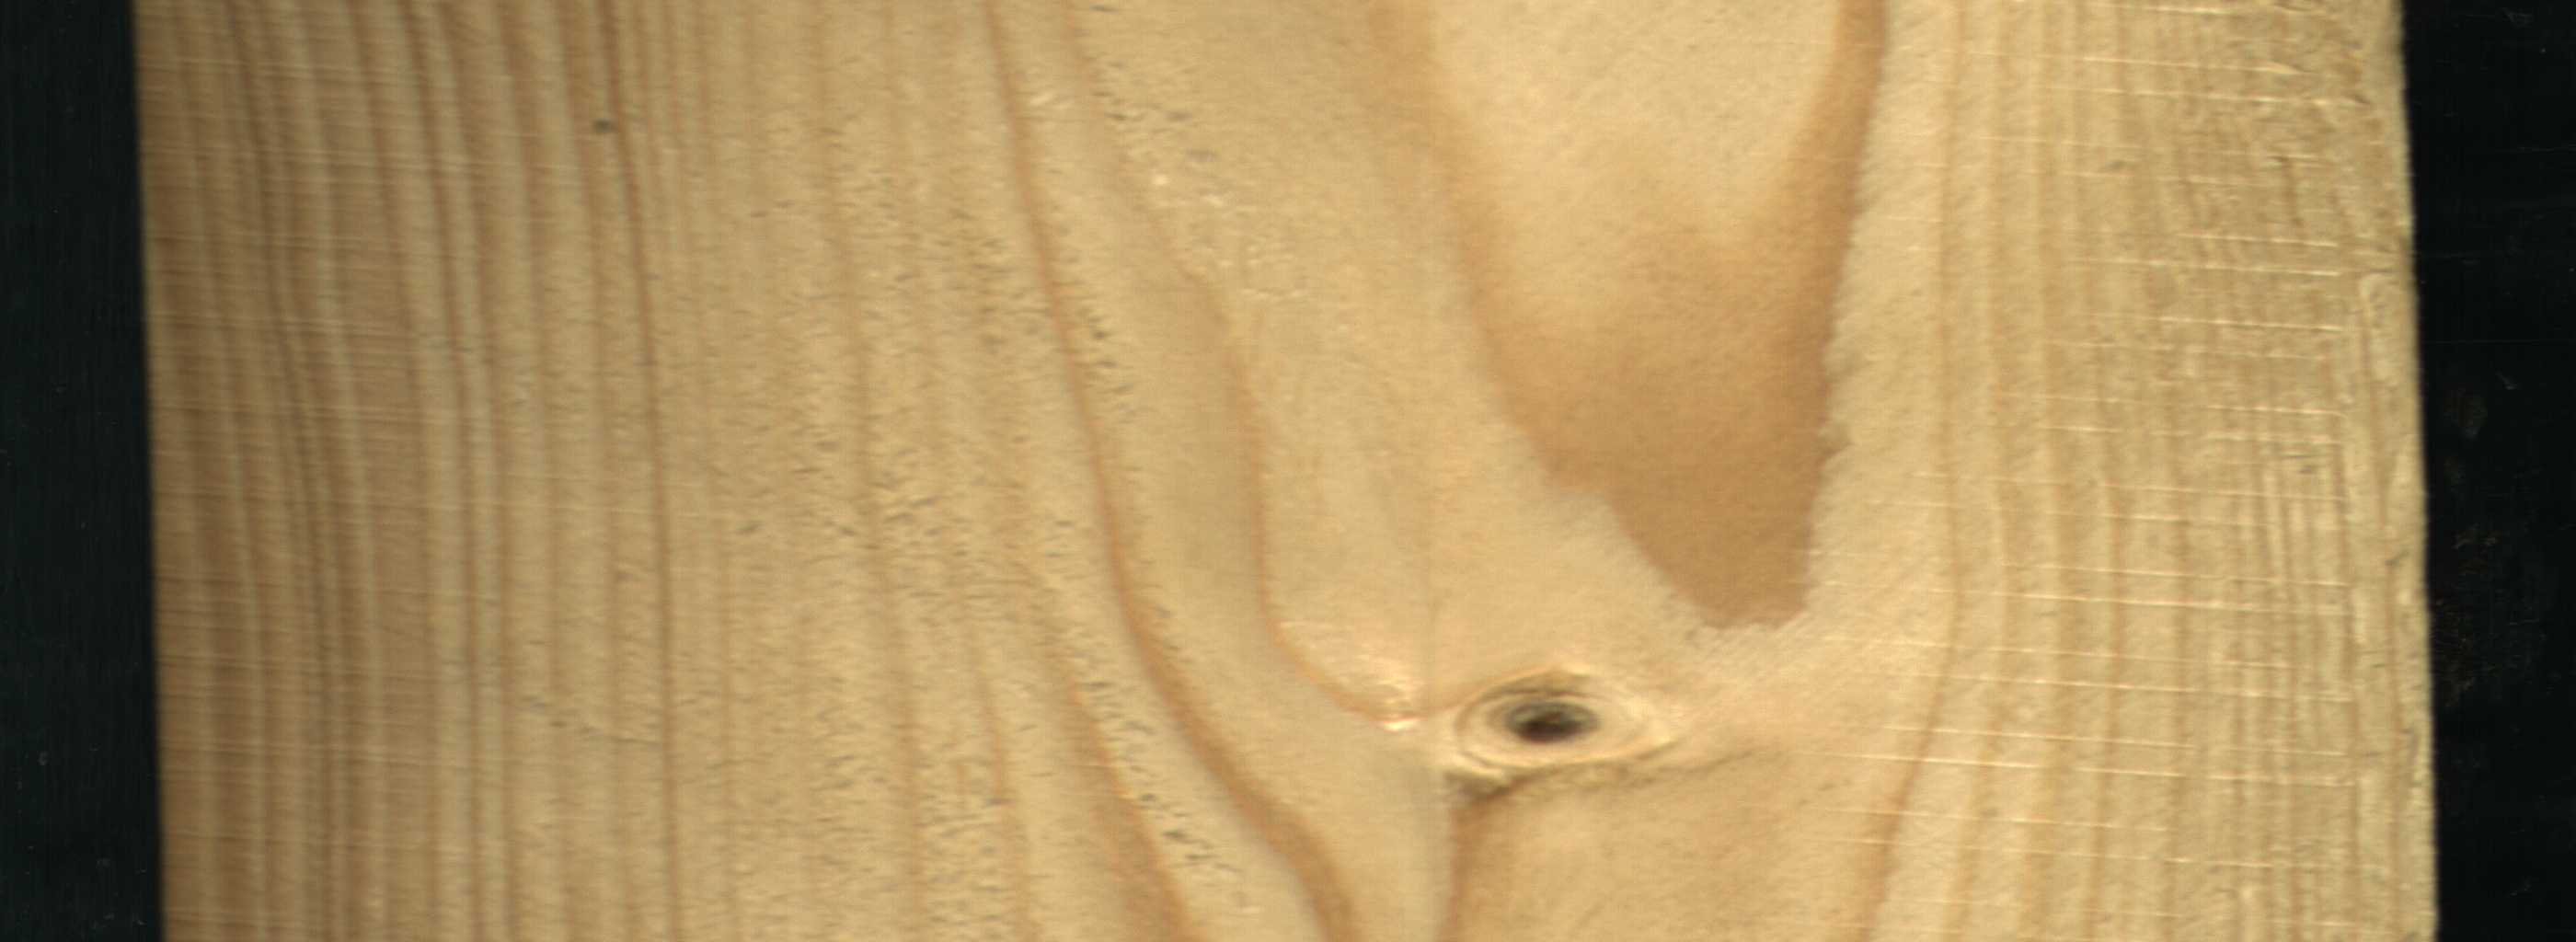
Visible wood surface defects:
Live_Knot